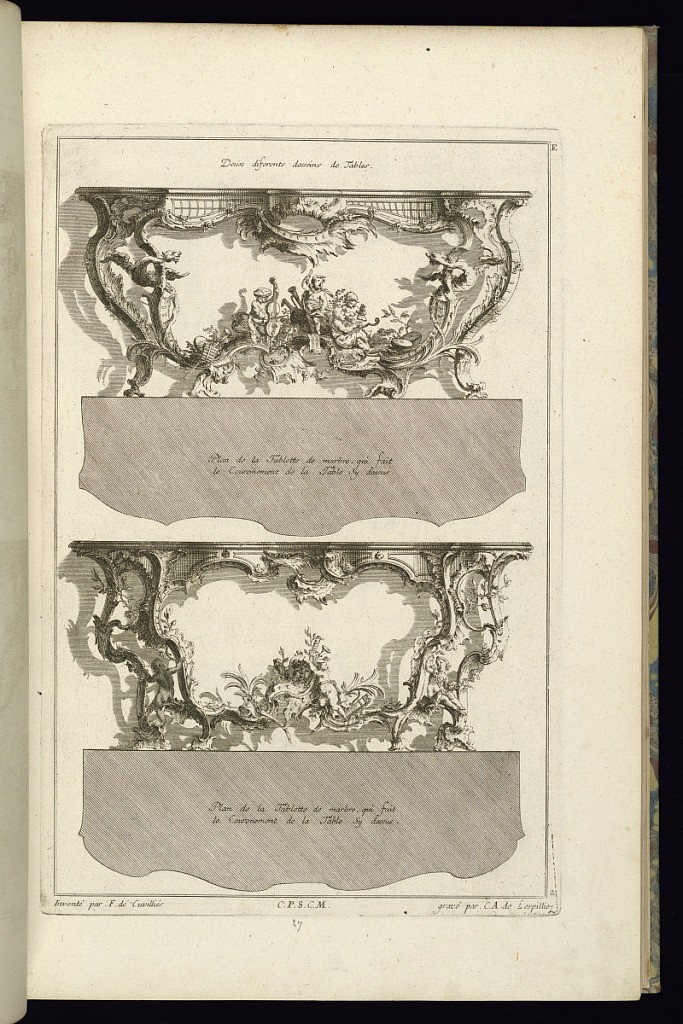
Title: Deux diferents desseins de Tables
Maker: François de Cuvilliés the Elder, Belgian, 1695 - 1768
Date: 1745
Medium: Etching and engraving on off-white laid paper
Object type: Print
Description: Elevations of designs for two console tables with the plans of their marble tabletops. The table frame is comprised of ornament motifs including trelliswork, dragons, putti playing musical instruments, putti with garland, and vines. The plate is signed and numbered.